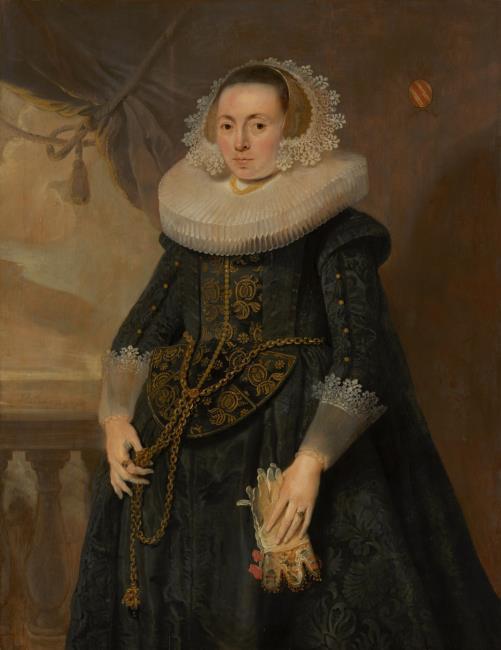
Title: Portrait of an unknown woman
Artist: attributed to Pieter Soutman
Earliest date: 1625
Latest date: 1630
Genre: painting
Iconography: Pomander
Keywords: woman's portrait, knee-length portrait, standing (position), head to the left, body facing left, facing front, vlieger (gown), large ruff, pomander, glove, finger ring, lace cap, drapery (representation), background view